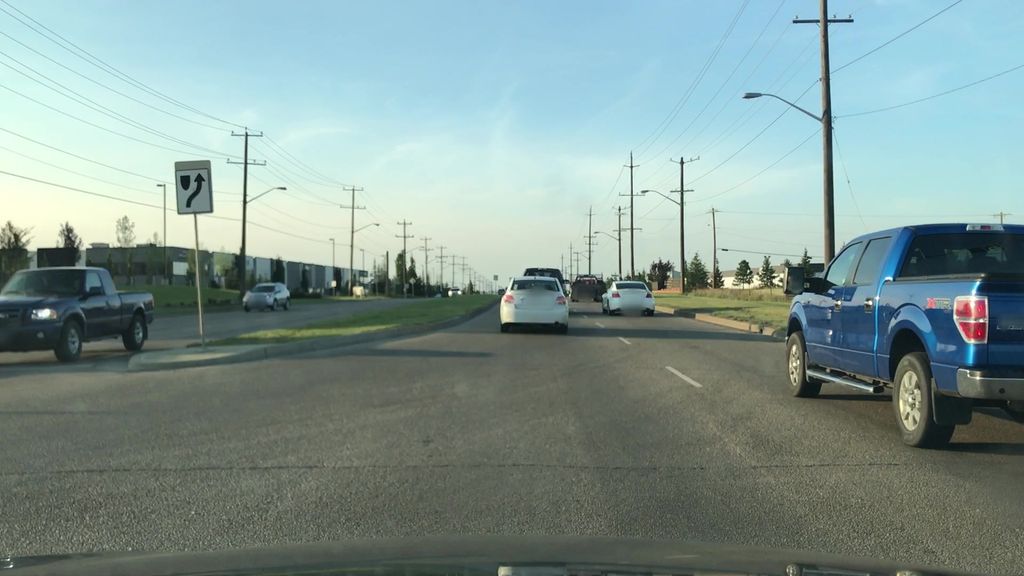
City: edmonton